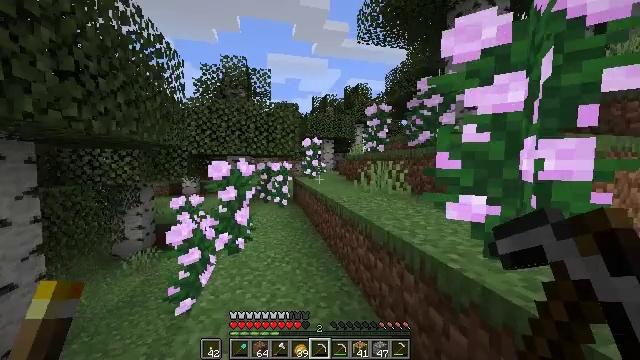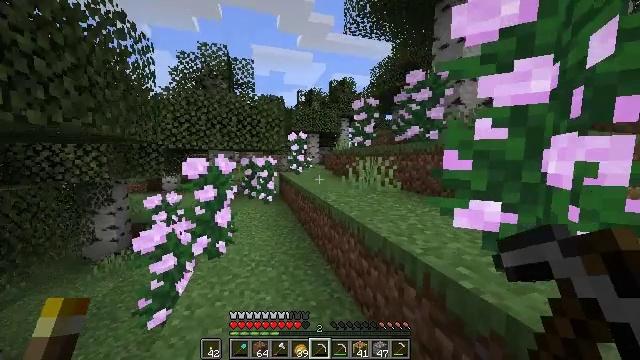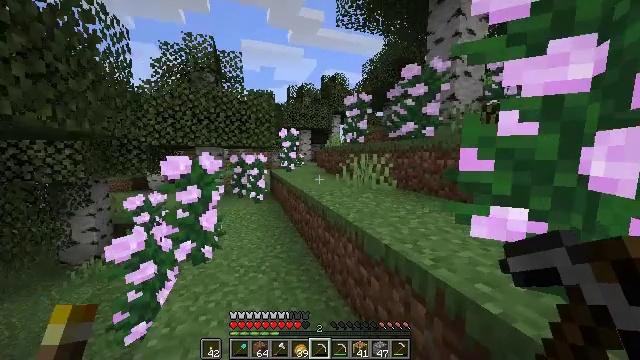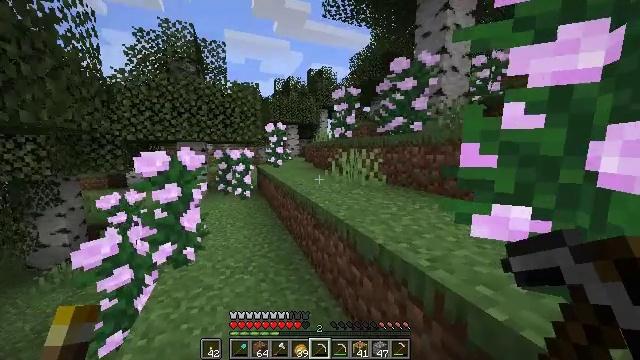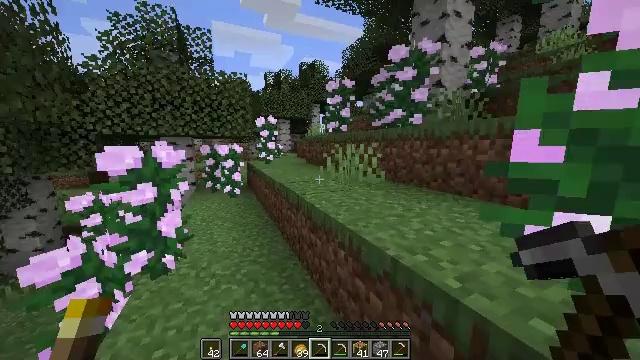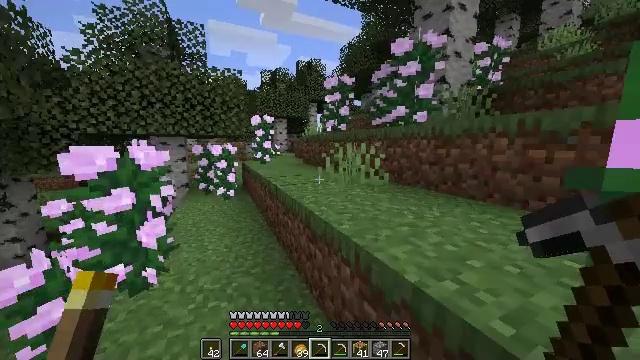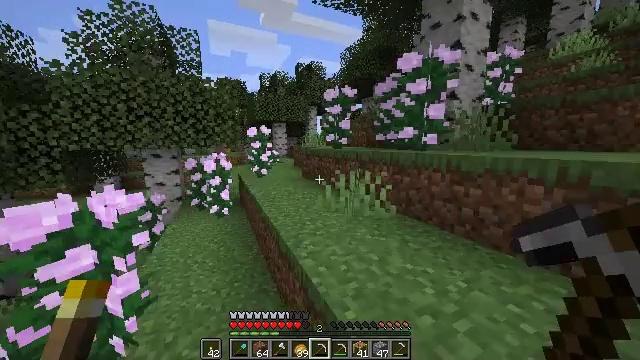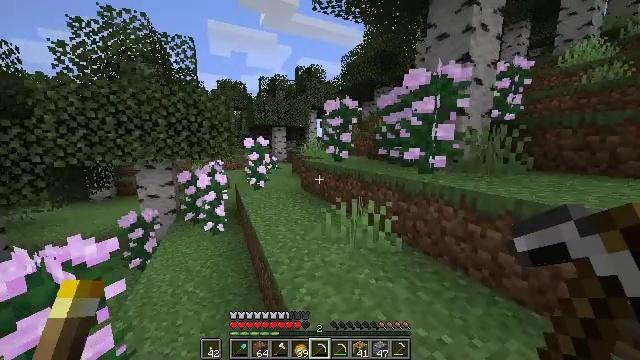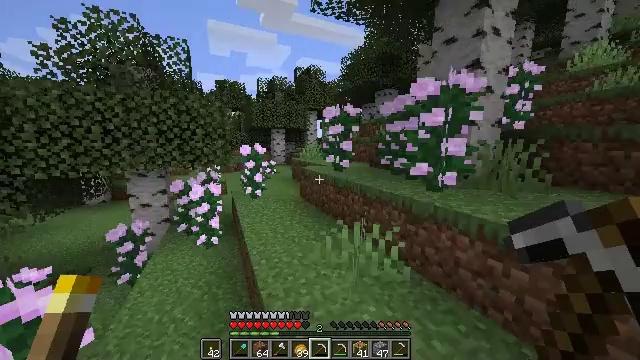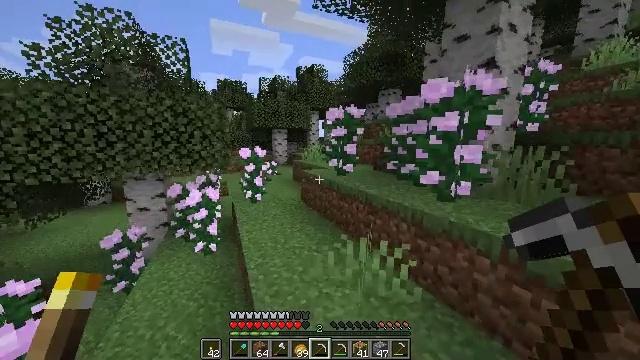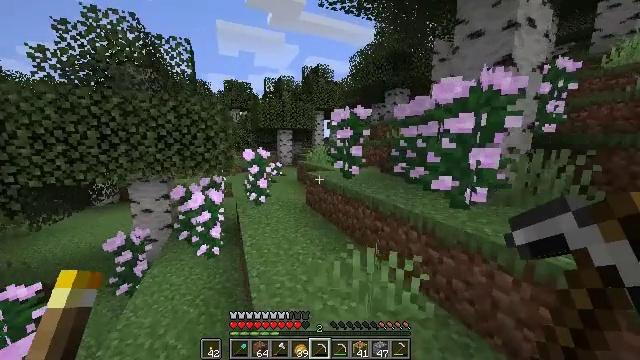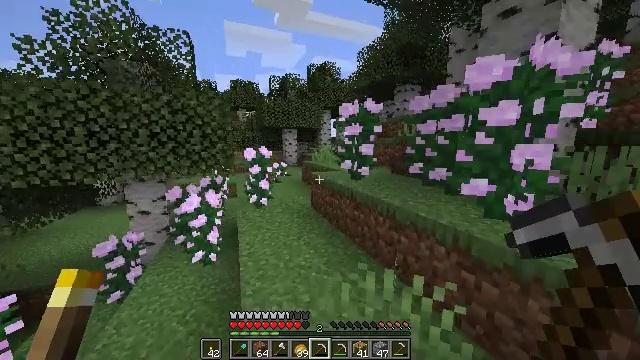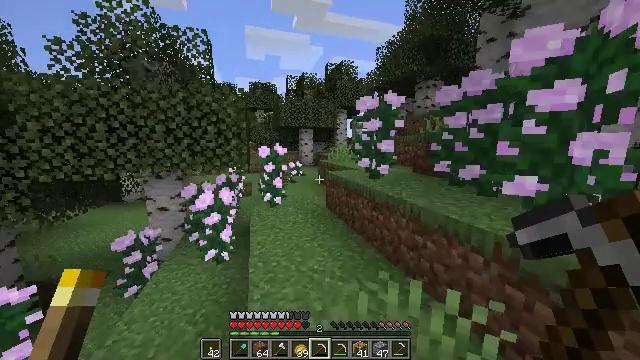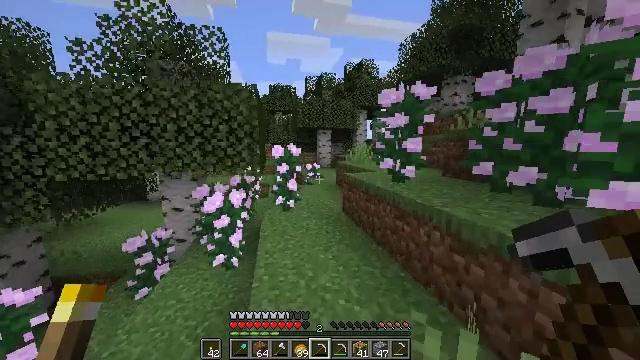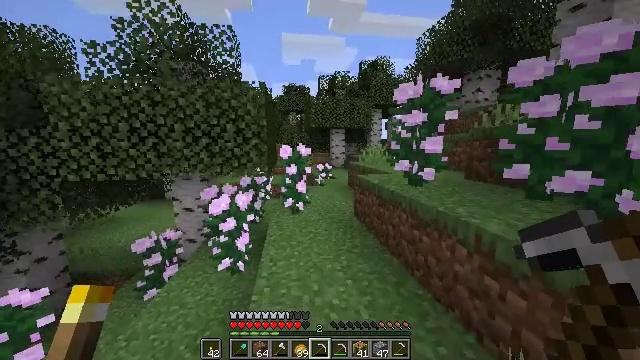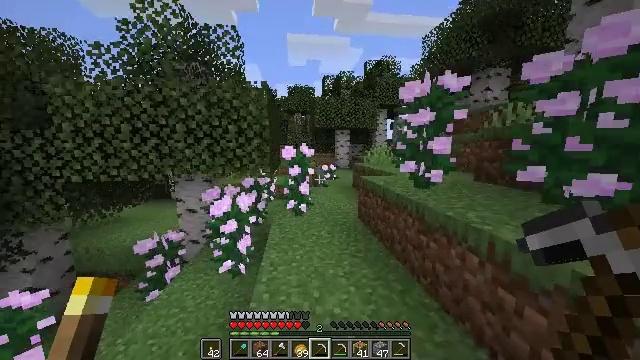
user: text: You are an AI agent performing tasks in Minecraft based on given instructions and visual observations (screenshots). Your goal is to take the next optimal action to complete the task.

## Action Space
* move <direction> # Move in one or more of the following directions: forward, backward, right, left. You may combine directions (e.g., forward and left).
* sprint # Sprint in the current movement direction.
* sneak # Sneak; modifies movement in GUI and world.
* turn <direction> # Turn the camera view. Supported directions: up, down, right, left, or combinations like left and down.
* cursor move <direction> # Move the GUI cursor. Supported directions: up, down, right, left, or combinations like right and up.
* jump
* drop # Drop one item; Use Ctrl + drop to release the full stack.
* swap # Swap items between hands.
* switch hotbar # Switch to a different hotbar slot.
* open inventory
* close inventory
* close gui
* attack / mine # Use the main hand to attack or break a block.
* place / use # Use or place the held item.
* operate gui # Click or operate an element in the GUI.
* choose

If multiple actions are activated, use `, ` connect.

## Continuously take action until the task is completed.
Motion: motion action
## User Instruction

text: Harvest kelp plant in the water.
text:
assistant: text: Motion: move forward, turn right and down
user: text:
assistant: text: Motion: move forward, turn right
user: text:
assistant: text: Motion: move forward, turn right and down
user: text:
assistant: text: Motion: move forward, turn right and down
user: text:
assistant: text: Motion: move forward, jump
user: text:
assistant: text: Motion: move forward, jump
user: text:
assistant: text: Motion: move forward, jump
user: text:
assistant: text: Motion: move forward, jump
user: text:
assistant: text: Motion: move forward, jump
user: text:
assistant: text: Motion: move forward, turn left, jump
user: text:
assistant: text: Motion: move forward, turn left, jump
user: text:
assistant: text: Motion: move forward, turn left, jump
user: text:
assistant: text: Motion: move forward, turn left, jump
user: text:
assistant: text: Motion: move forward and move right, turn left, jump
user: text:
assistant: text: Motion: move forward and move right, turn left, jump
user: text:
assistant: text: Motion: move forward and move right, jump
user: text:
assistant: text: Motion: move forward and move right, jump
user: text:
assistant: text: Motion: move forward, sprint, jump
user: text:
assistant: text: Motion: move forward, sprint, jump
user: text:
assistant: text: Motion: move forward, sprint, jump
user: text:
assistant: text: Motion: move forward, sprint, jump
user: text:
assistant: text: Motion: move forward, turn left, jump
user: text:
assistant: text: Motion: move forward, turn left, jump
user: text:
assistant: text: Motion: move forward, turn left, jump
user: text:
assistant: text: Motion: move forward, turn left, jump
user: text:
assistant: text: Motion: move forward, turn left, jump
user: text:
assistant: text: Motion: move forward, turn left, jump
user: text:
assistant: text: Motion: move forward, sprint, turn left, jump
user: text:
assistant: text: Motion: move forward, sprint, jump
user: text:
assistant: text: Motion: move forward, sprint, jump